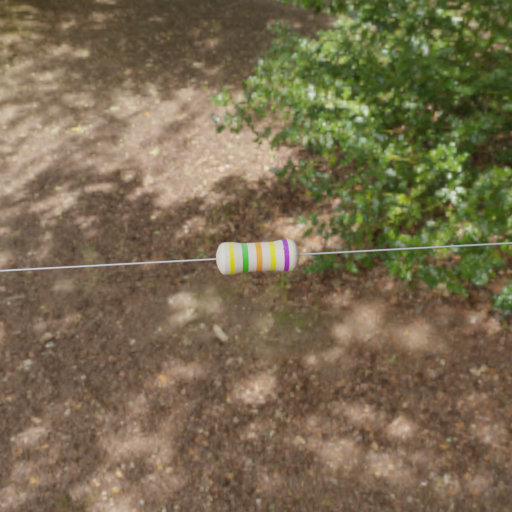
Resistor colour bands (in order): yellow, green, orange, yellow, violet